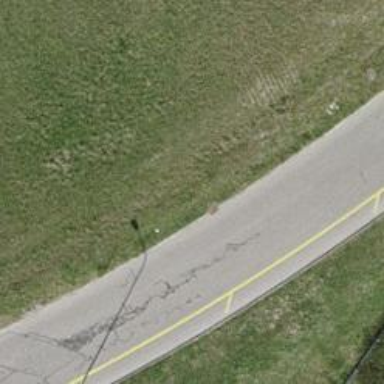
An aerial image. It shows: Unclassified road with asphalt surface.